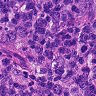
Metastatic tissue present: yes